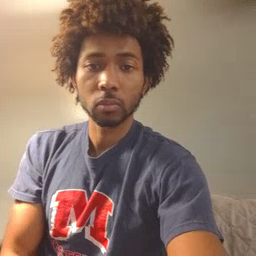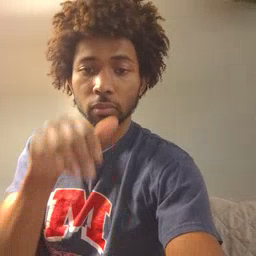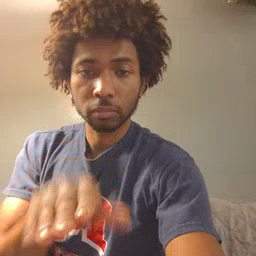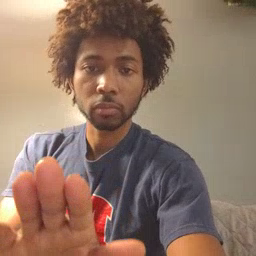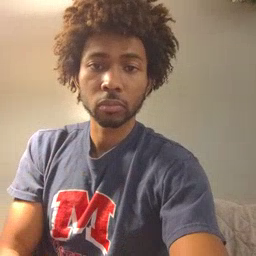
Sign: into